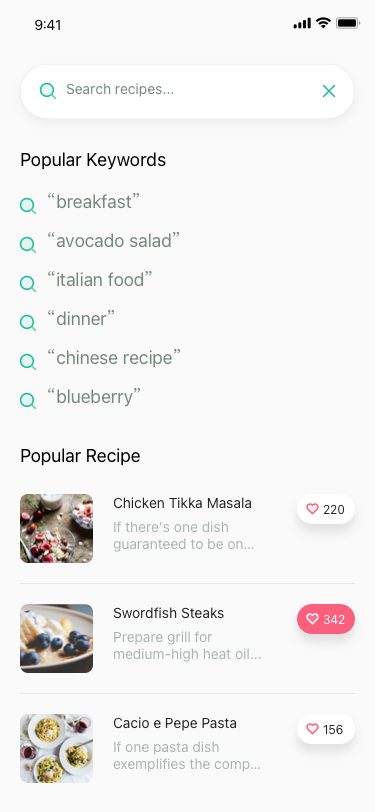
Text in this UI design:
156
If one pasta dish
exemplifies the comp…
Cacio e Pepe Pasta

342
Prepare grill for
medium-high heat oil...
Swordfish Steaks

220
Chicken Tikka Masala

If there's one dish
guaranteed to be on…
Popular Recipe
“blueberry”
“chinese recipe”
“dinner”
“italian food”
“avocado salad”
“breakfast”
Popular Keywords
Search recipes...